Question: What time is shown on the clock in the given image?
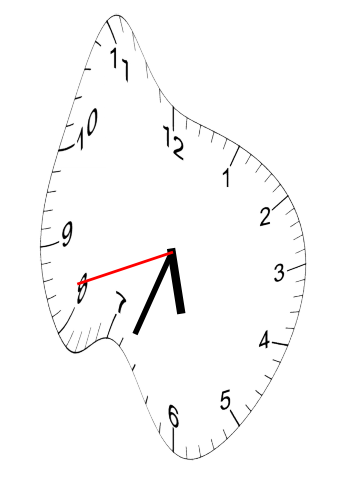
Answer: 05:33:42